Field crop: maize
Growth stage: 2
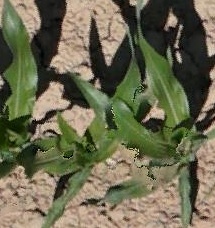
Species: maize